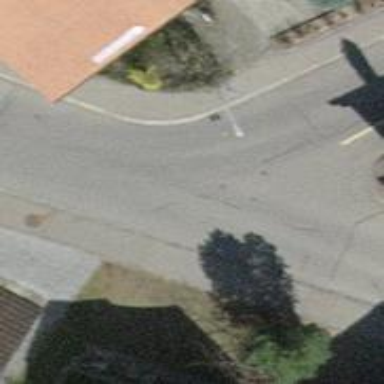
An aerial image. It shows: Residential road with asphalt surface. There is cycle lane on the left side of the road and another lane on the opposite side.